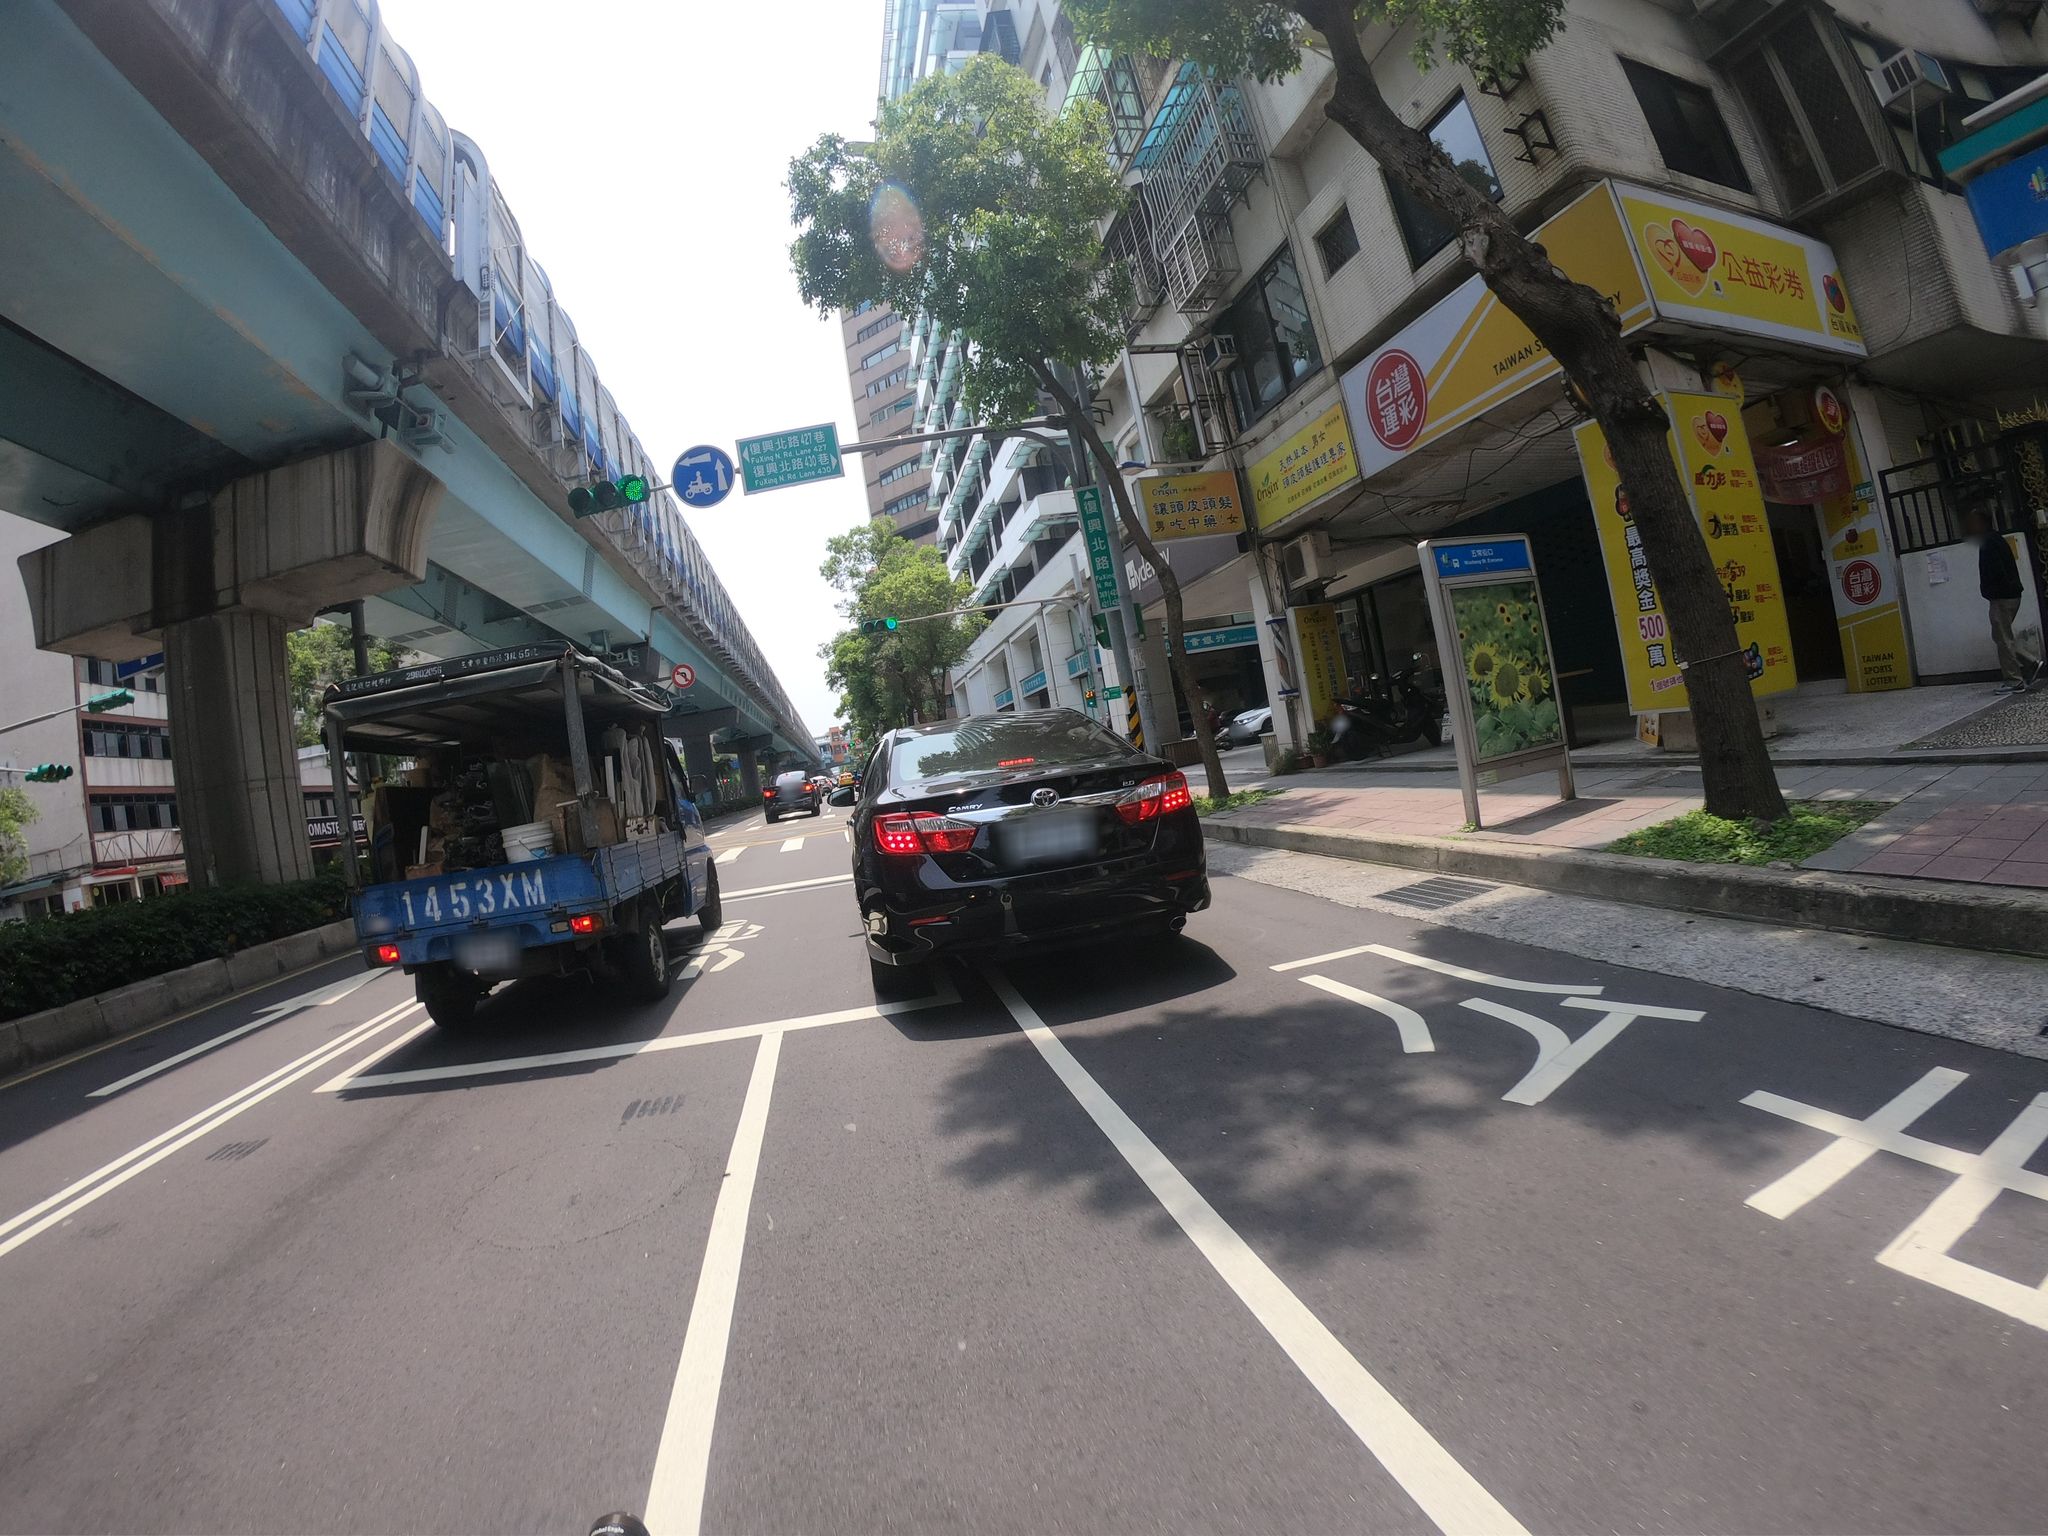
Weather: clear
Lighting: day
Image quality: good
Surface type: driving surface
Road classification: secondary
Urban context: urban centre
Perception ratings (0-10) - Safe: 5.93, Lively: 7.2, Beautiful: 7.65, Boring: 1.42, Depressing: 5.43, Wealthy: 7.66